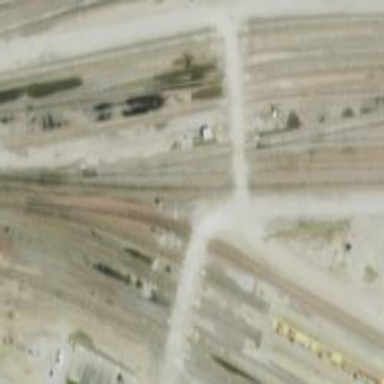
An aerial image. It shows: Railway yard used for servicing trains.